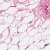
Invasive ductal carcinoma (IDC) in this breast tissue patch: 0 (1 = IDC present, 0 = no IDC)